Interaction volume radius: 5 \u00c5
Interaction volume height: 10 \u00c5
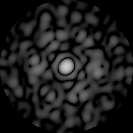
Disorder parameter: 0.8548